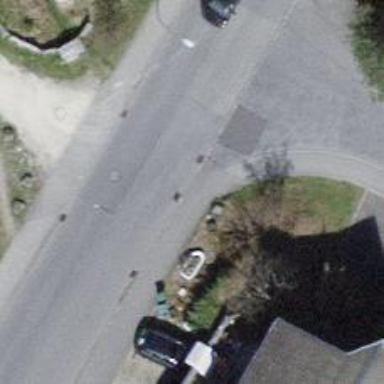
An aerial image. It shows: Kerb barrier.